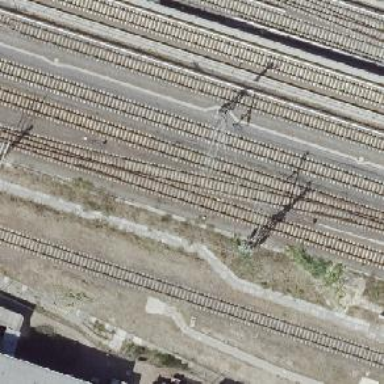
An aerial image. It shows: Milestone along the railway track with catenary mast.